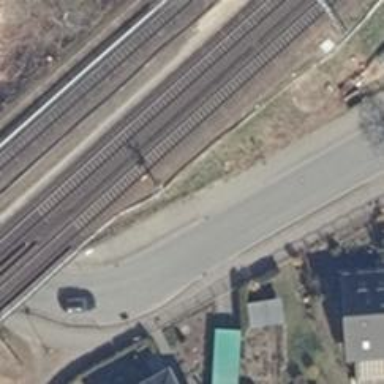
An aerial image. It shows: Railway signal.